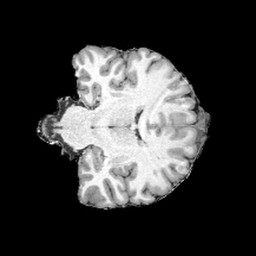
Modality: UNIT1
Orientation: coronal